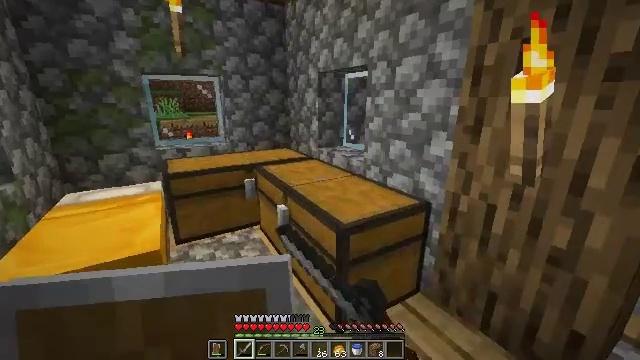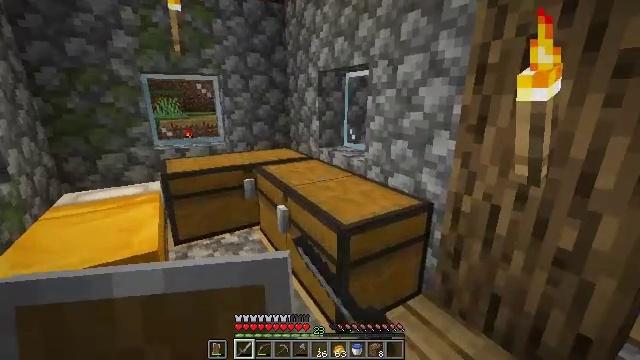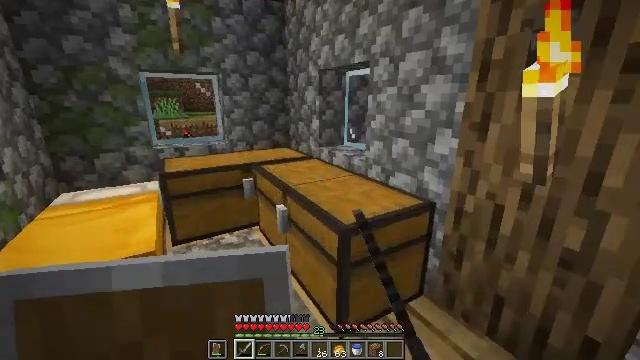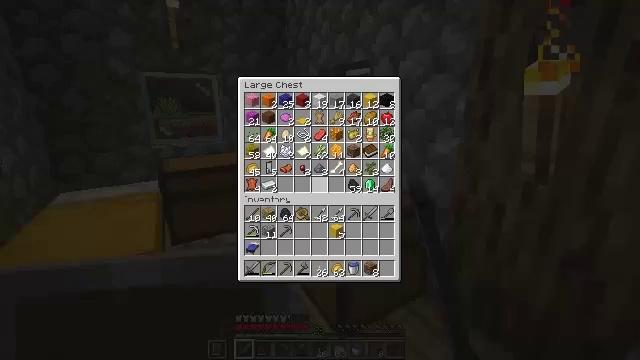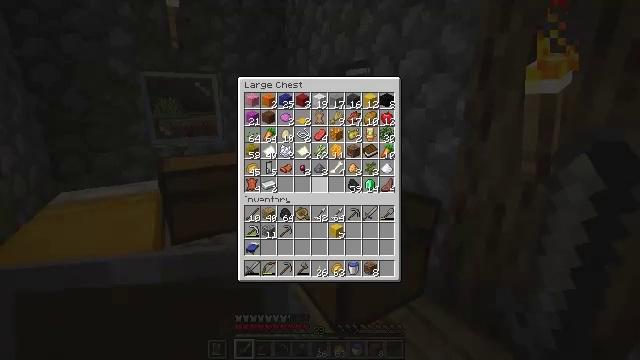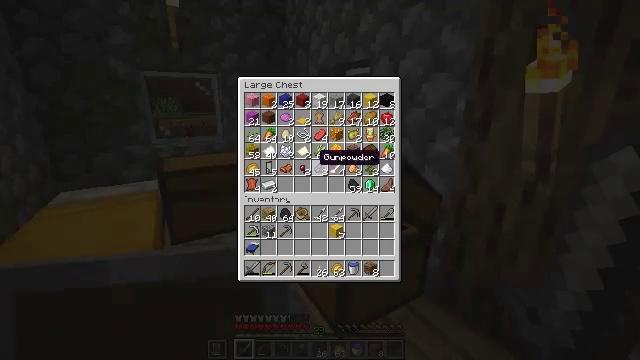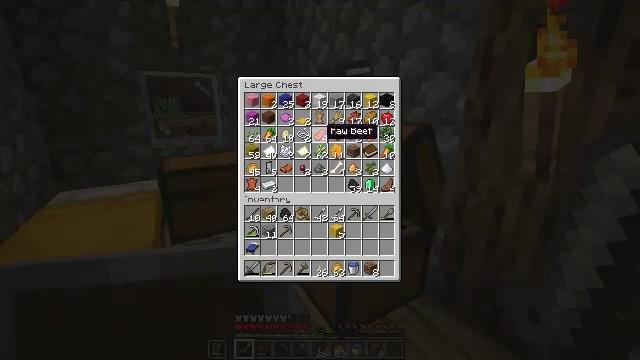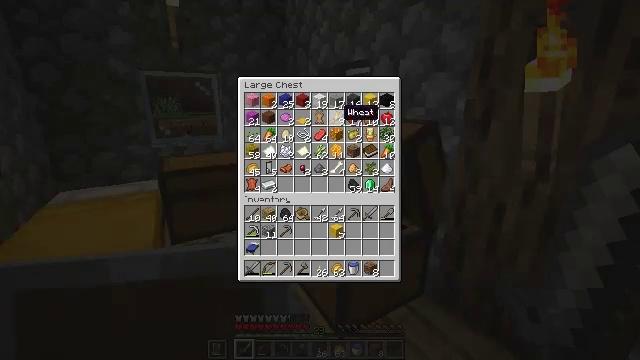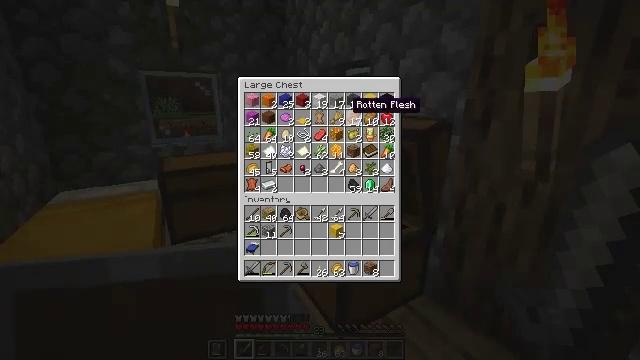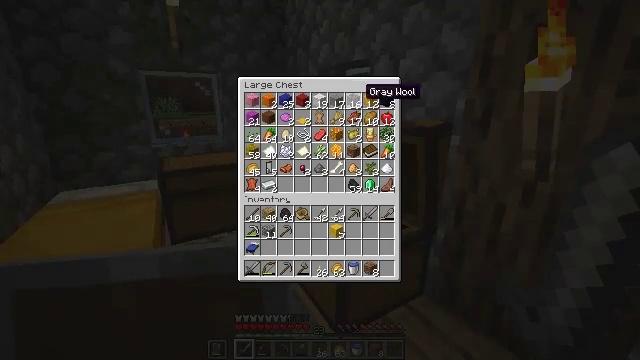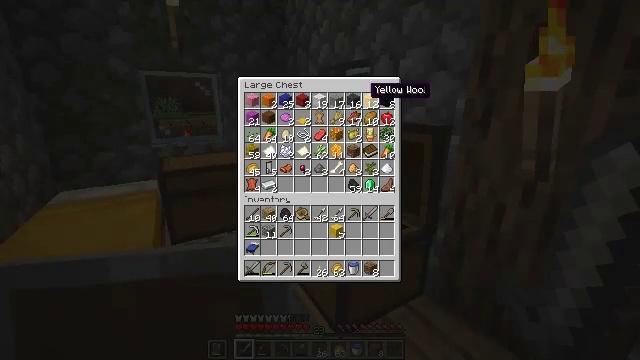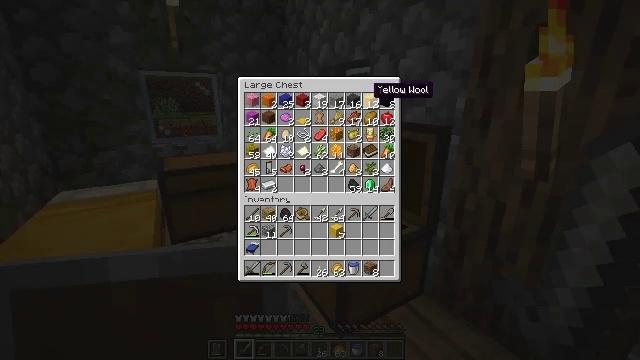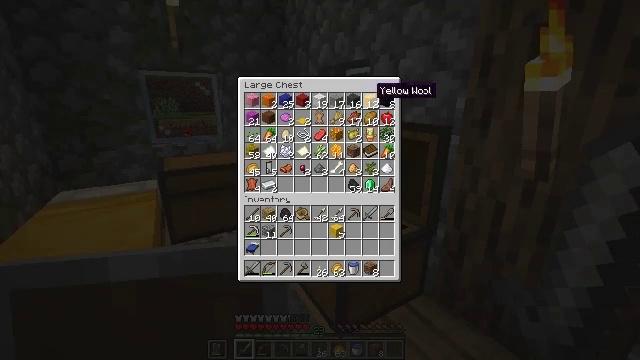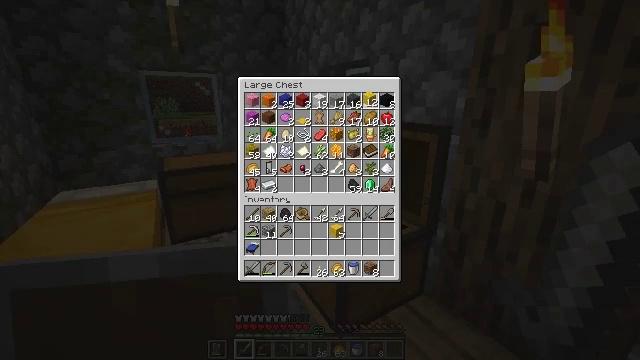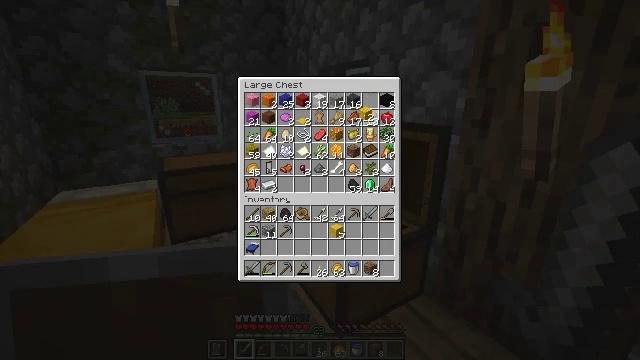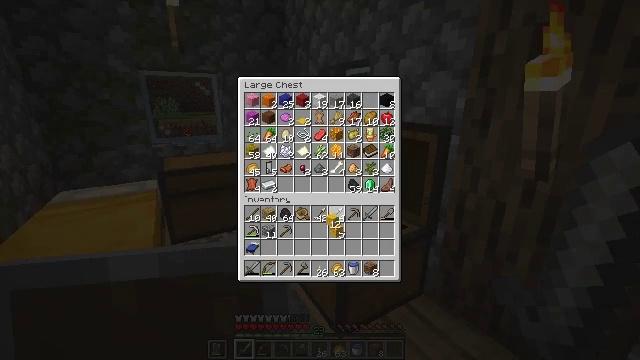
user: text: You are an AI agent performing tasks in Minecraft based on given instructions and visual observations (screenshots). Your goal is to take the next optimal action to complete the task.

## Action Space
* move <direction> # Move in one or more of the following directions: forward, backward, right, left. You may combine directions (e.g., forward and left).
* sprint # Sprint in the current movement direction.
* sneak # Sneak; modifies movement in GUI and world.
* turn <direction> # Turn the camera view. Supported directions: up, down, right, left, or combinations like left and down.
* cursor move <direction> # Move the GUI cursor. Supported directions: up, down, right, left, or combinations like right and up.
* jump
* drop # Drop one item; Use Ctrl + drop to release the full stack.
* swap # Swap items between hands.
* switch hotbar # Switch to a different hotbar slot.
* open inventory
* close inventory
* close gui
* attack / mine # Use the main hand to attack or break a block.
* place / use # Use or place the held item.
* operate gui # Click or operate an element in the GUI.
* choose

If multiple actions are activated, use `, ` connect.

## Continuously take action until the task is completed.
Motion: motion action
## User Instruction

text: craft item yellow banner
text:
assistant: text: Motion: no_op
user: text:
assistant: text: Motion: no_op
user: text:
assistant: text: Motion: no_op
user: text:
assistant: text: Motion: no_op
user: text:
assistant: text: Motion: turn up
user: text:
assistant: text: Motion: turn up
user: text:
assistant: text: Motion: turn right and up
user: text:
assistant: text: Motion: turn right and up
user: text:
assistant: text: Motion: turn right and up
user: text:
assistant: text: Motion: no_op
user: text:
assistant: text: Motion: no_op
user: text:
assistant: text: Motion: no_op
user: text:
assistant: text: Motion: attack / mine
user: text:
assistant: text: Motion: turn down, attack / mine
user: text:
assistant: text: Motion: turn left and down
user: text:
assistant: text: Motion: turn down
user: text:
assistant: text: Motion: no_op
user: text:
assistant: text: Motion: no_op
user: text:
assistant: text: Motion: use / place
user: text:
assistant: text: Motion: use / place
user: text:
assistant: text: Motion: no_op
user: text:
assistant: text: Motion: no_op
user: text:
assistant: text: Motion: turn right and up
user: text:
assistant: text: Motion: turn up
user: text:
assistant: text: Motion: turn up
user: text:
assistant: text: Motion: turn up
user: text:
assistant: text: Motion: turn up
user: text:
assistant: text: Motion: turn up
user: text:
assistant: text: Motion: turn up
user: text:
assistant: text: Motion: turn up